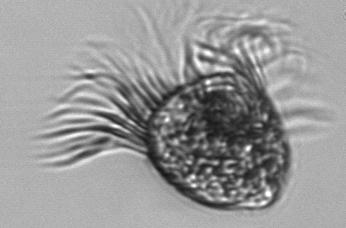
Label: Pelagostrobilidium